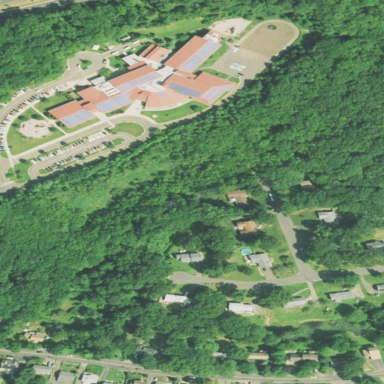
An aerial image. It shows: School.